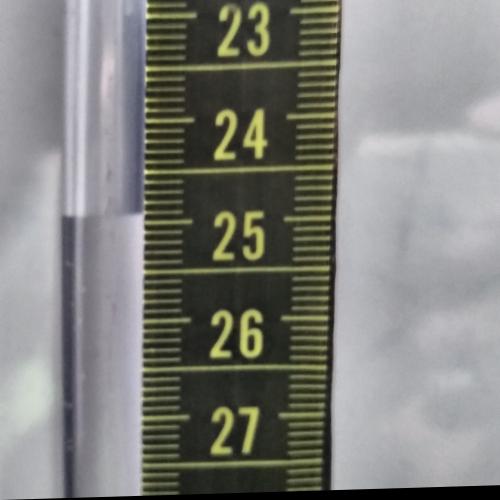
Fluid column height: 24.9 cm